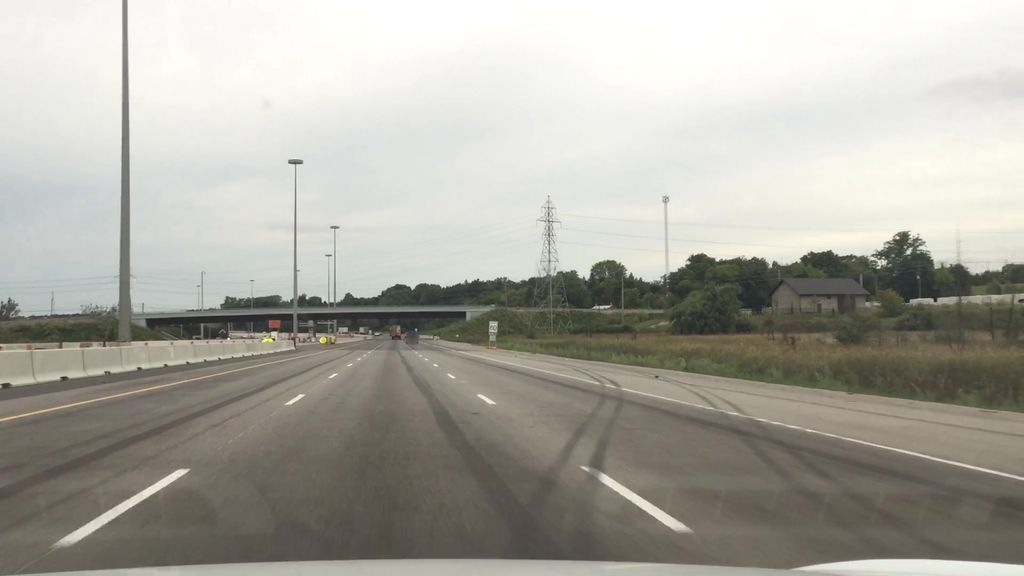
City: kitchener-waterloo